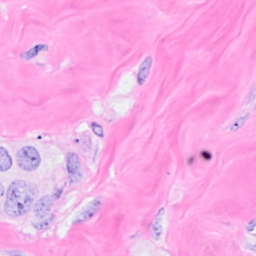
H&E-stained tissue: Breast